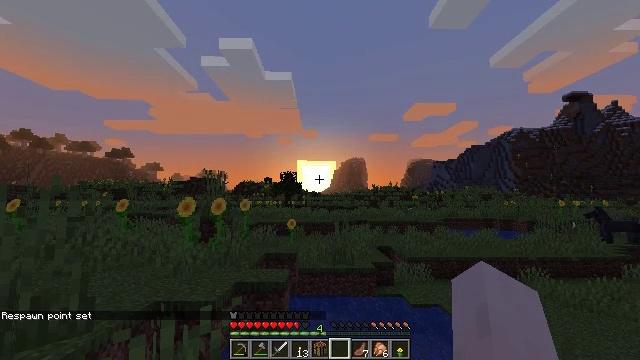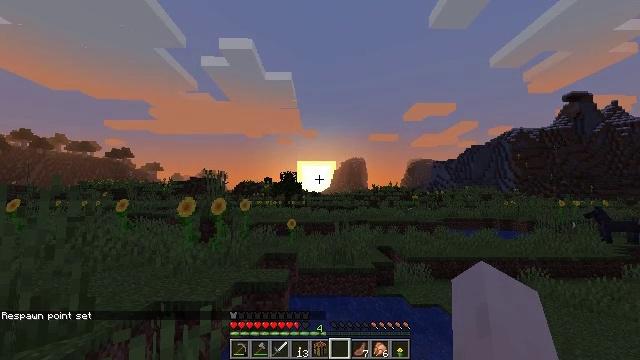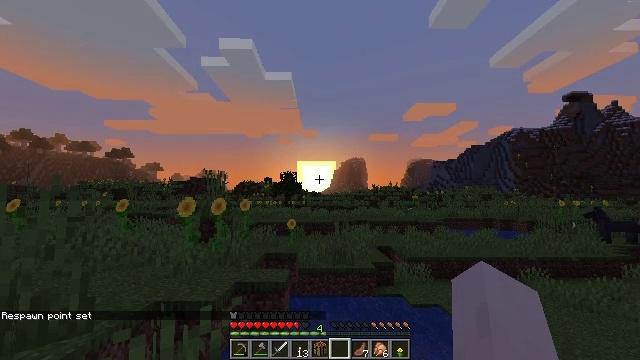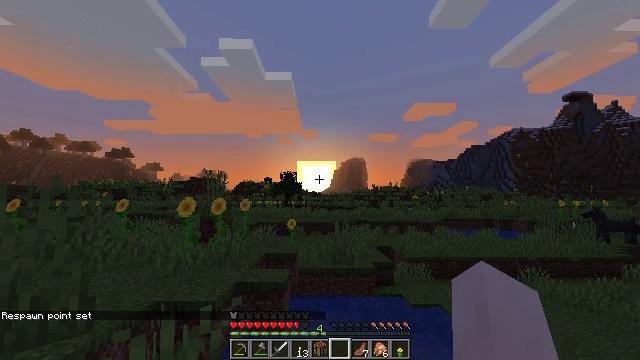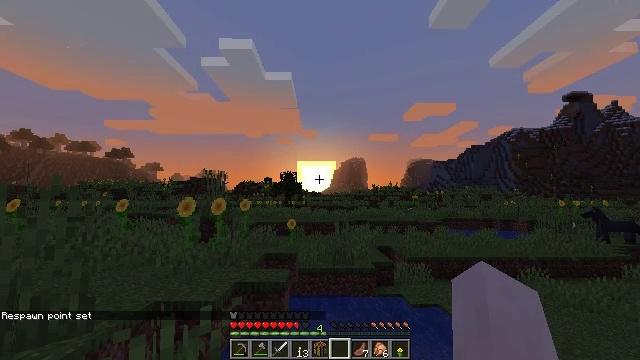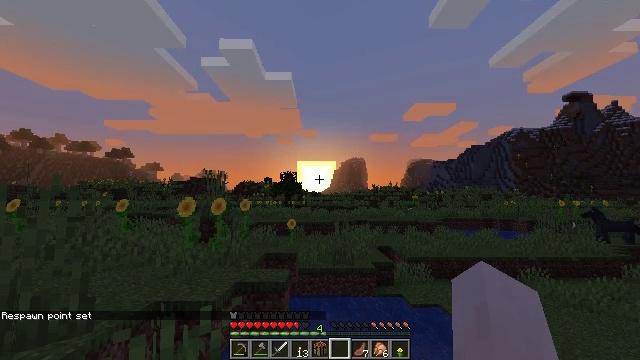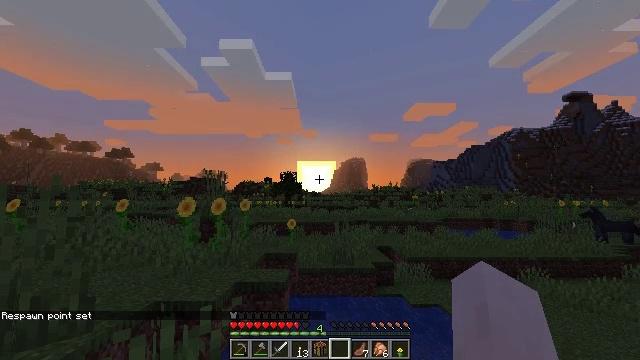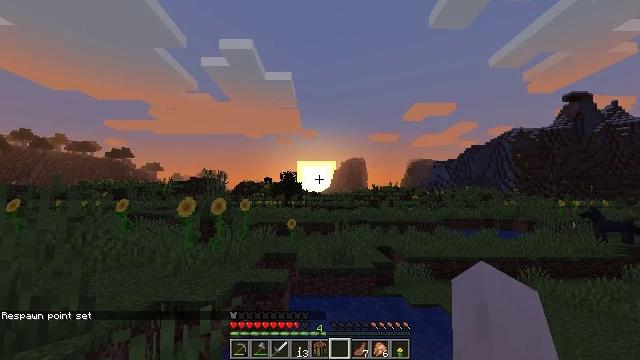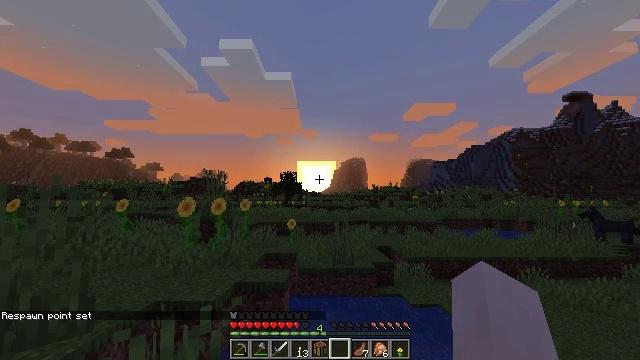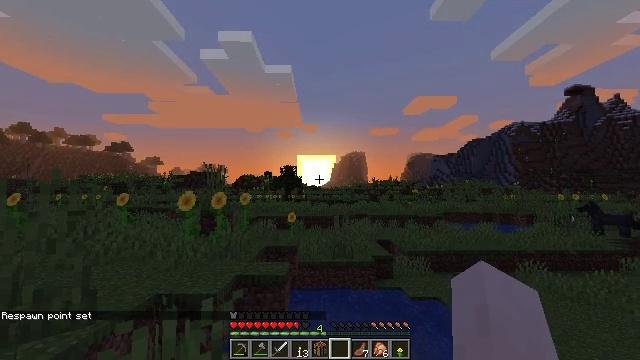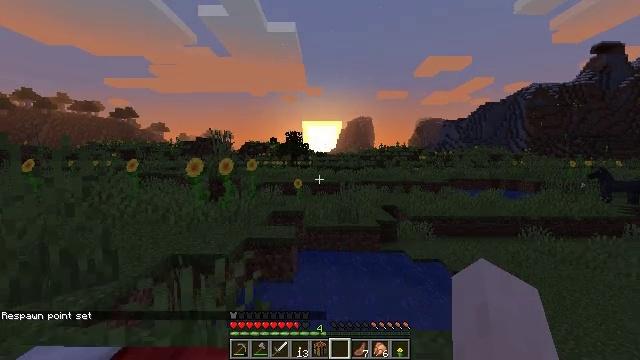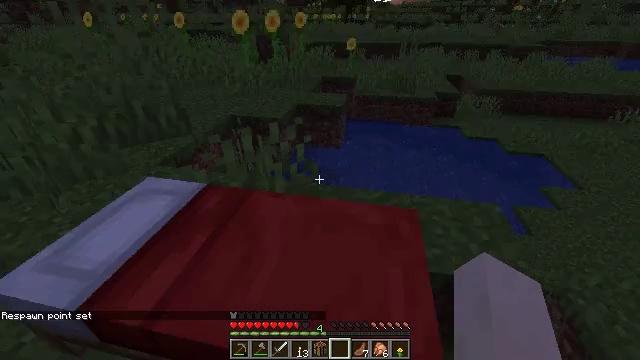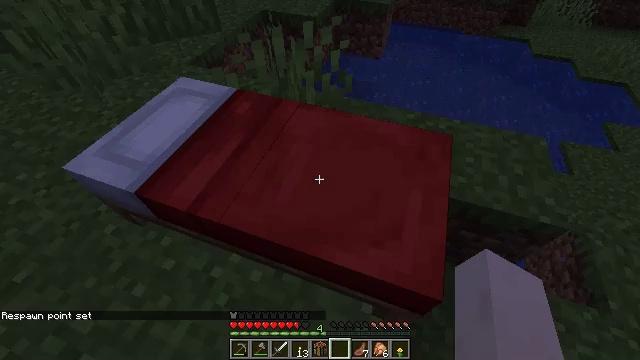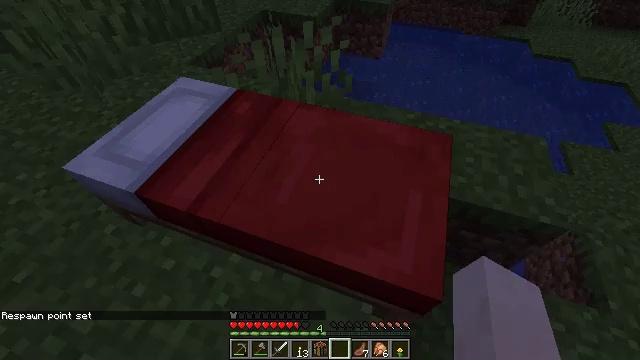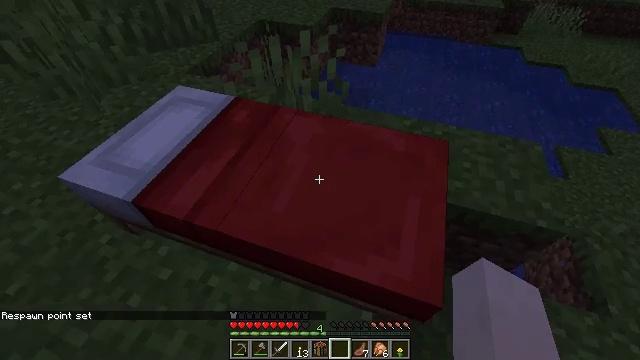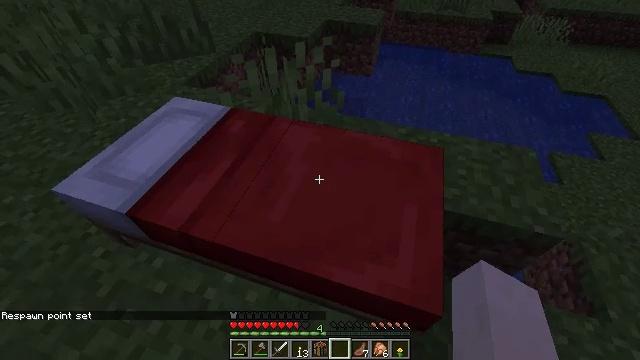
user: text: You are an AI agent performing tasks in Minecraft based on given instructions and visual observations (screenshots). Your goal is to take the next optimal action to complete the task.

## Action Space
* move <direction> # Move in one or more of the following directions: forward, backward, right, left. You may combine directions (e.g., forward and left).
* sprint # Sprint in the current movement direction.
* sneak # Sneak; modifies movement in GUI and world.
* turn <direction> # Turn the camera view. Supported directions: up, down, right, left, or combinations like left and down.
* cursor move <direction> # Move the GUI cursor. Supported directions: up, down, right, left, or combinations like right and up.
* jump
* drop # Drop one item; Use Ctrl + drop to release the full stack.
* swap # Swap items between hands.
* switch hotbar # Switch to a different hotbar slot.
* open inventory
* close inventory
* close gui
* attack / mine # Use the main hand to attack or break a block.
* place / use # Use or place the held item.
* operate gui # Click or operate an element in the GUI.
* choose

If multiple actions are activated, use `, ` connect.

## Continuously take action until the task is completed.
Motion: motion action
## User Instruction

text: Pick up the red bed for relocation.
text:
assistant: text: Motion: no_op
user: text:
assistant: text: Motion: no_op
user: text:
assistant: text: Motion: no_op
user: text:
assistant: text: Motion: no_op
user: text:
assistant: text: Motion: no_op
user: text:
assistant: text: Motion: no_op
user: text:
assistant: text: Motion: no_op
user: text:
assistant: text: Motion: no_op
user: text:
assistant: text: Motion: turn down
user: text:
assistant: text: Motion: turn left and down
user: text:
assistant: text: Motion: turn left and down
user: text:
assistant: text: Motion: turn left and down
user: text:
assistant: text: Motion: no_op
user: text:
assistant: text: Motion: turn up
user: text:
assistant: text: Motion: turn right and up
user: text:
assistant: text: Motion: no_op
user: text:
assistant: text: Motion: no_op
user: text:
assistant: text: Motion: no_op
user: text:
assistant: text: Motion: use / place
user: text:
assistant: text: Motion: use / place
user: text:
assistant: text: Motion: use / place
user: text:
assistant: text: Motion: no_op
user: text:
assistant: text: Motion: no_op
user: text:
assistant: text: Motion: no_op
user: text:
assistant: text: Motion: no_op
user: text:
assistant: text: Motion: no_op
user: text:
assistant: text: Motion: no_op
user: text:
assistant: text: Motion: no_op
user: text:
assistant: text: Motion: no_op
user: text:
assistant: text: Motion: no_op